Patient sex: M
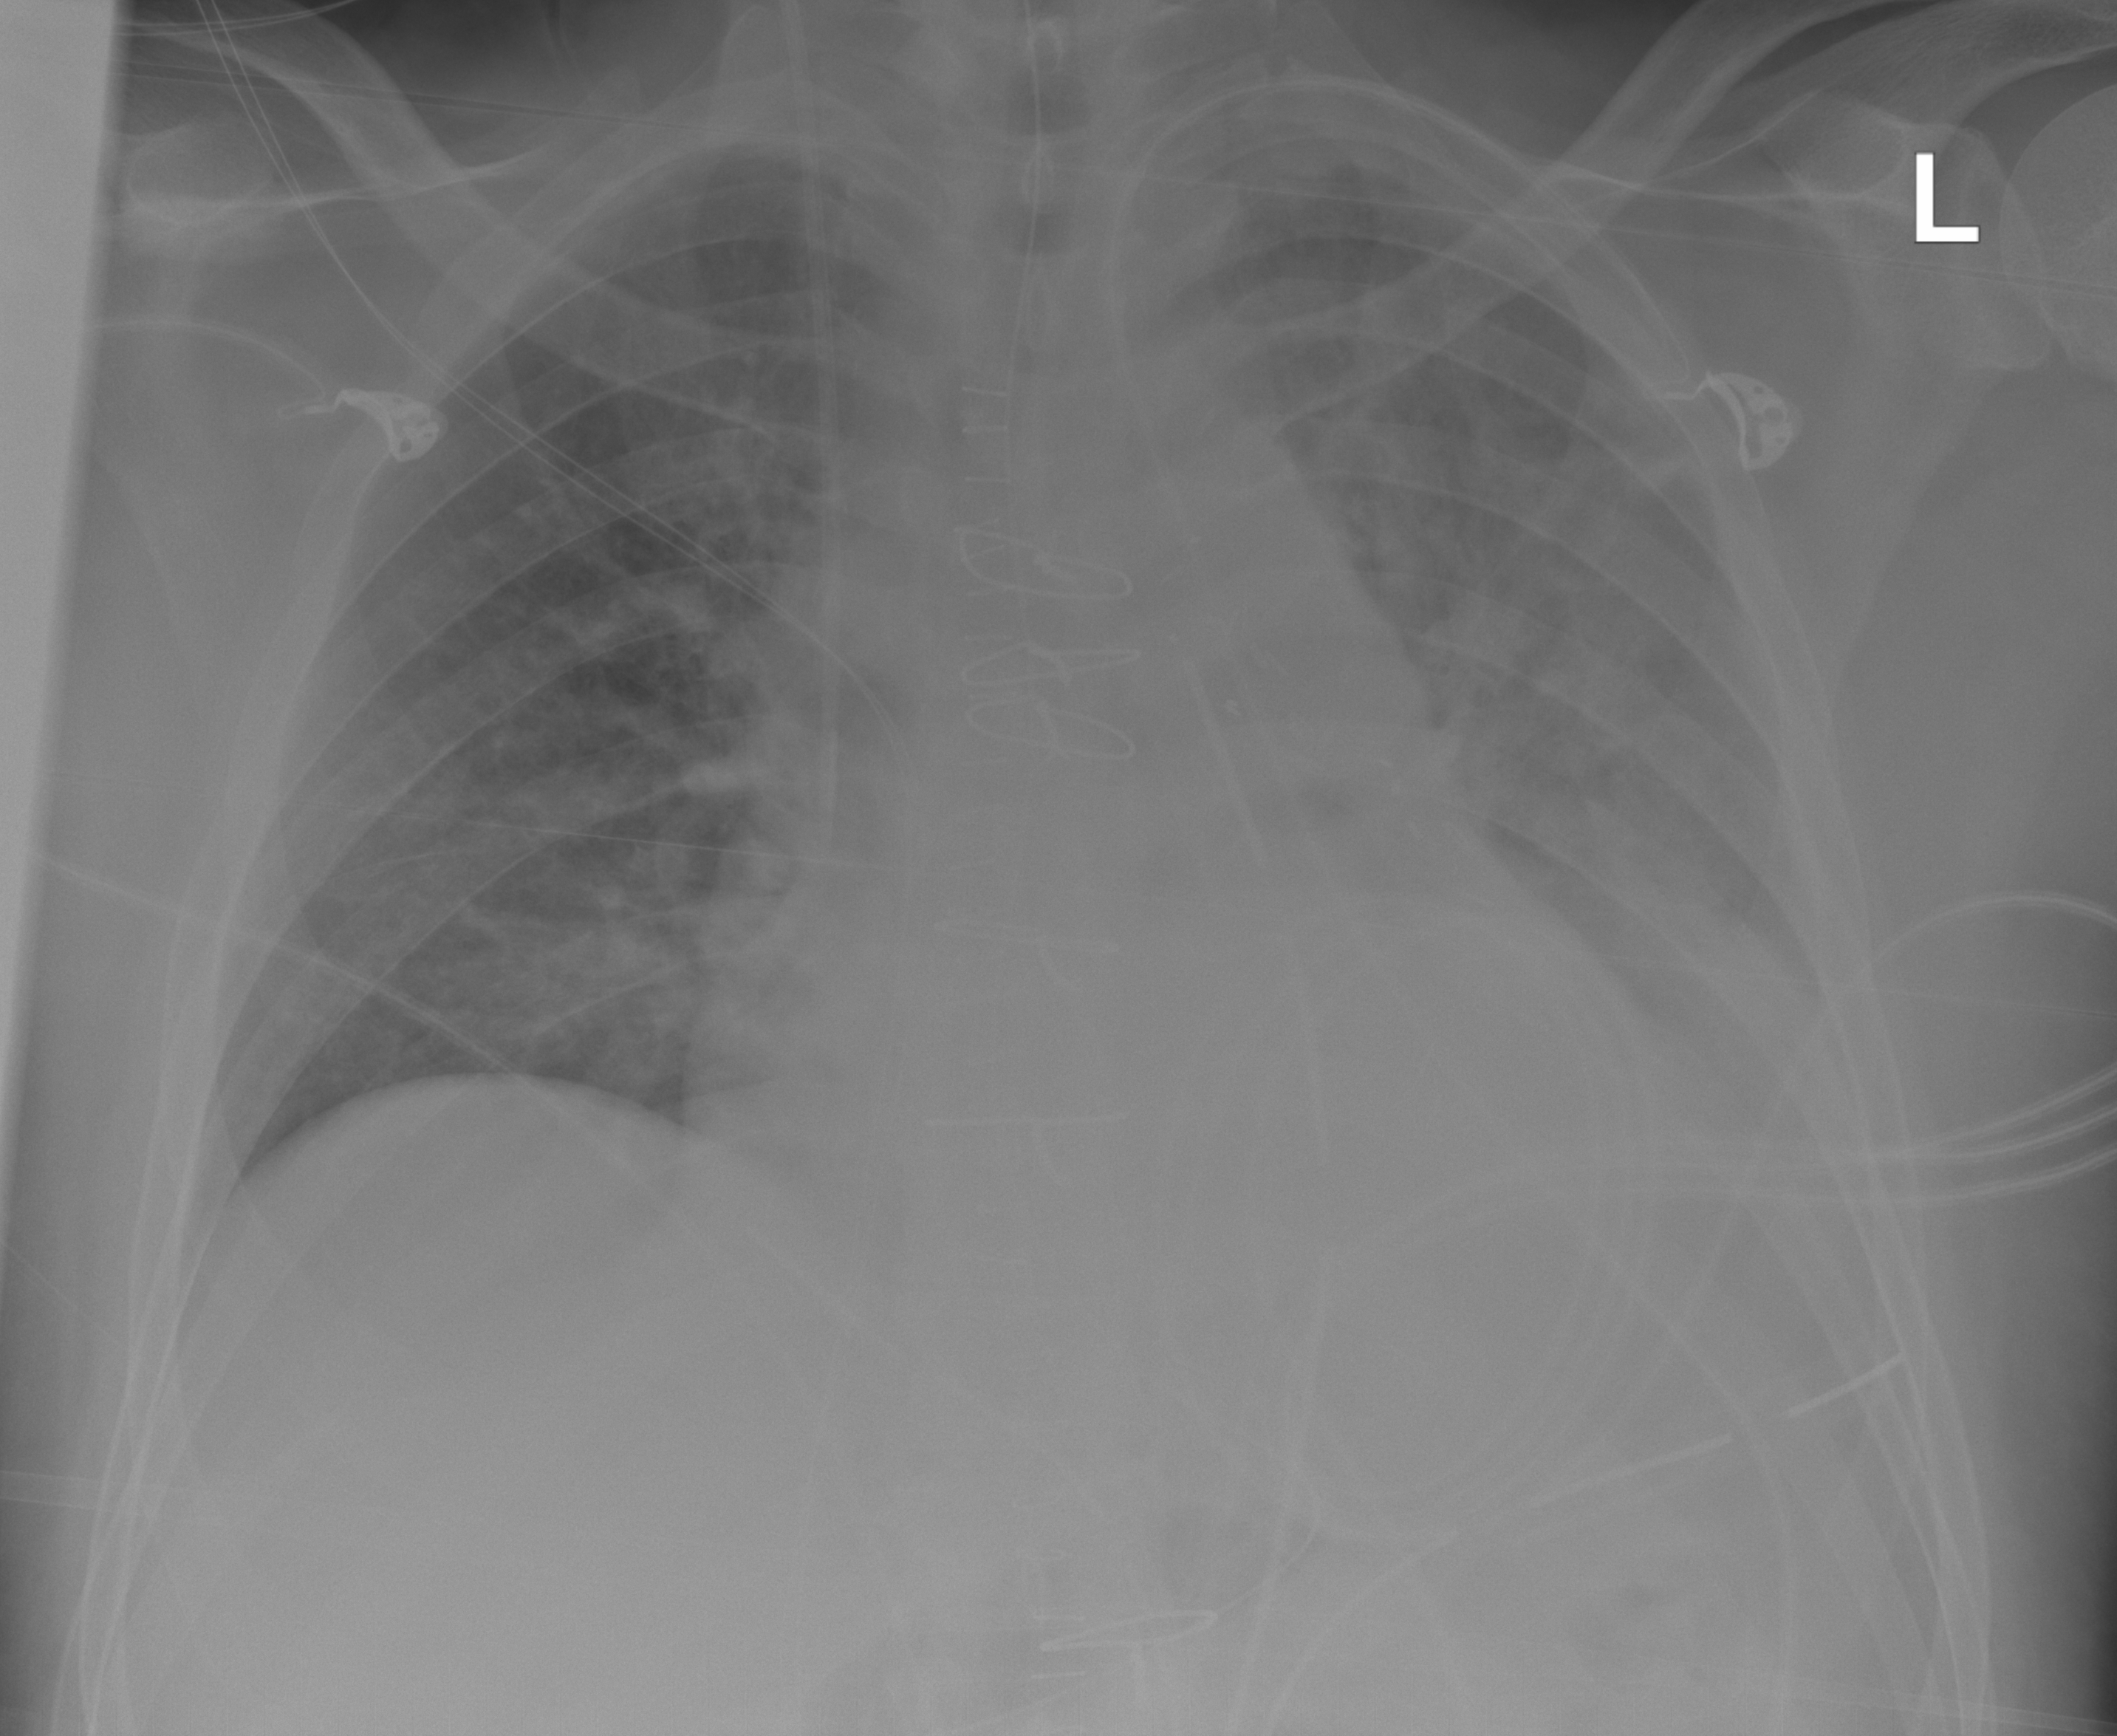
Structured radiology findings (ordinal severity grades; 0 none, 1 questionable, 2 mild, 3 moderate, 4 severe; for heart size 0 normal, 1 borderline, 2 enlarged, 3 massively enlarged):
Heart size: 2
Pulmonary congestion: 2
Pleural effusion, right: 0
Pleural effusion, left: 2
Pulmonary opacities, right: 0
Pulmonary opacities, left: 2
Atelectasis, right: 2
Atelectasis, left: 2